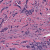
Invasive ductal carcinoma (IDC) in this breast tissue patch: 1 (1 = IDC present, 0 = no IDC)